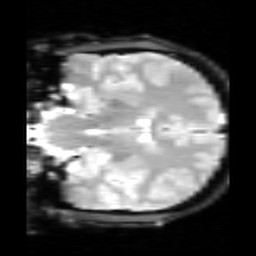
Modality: inplaneT2
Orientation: coronal
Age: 21
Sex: male
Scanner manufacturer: siemens
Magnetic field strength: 2.894 T
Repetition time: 5 s
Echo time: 0.033 s